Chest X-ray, AP view. Patient: 56 years old, sex M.
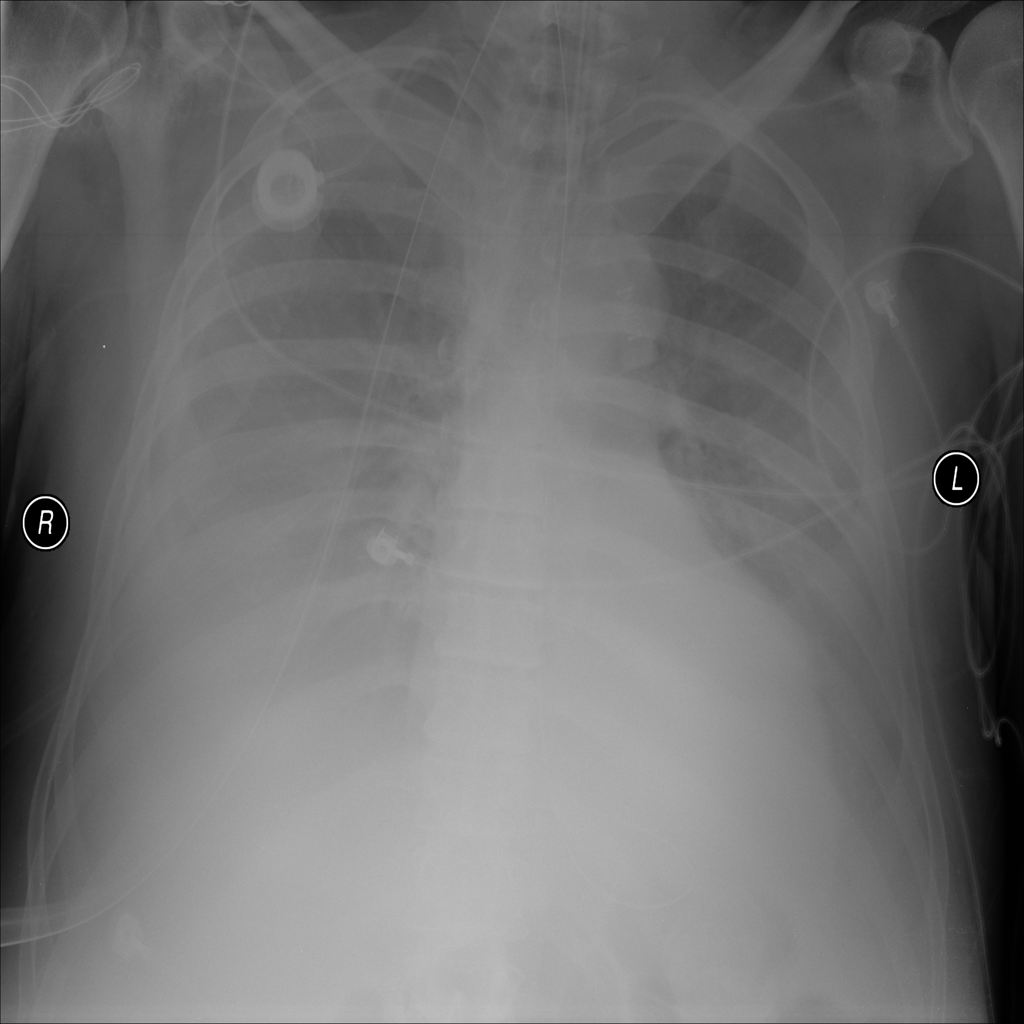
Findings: No Finding